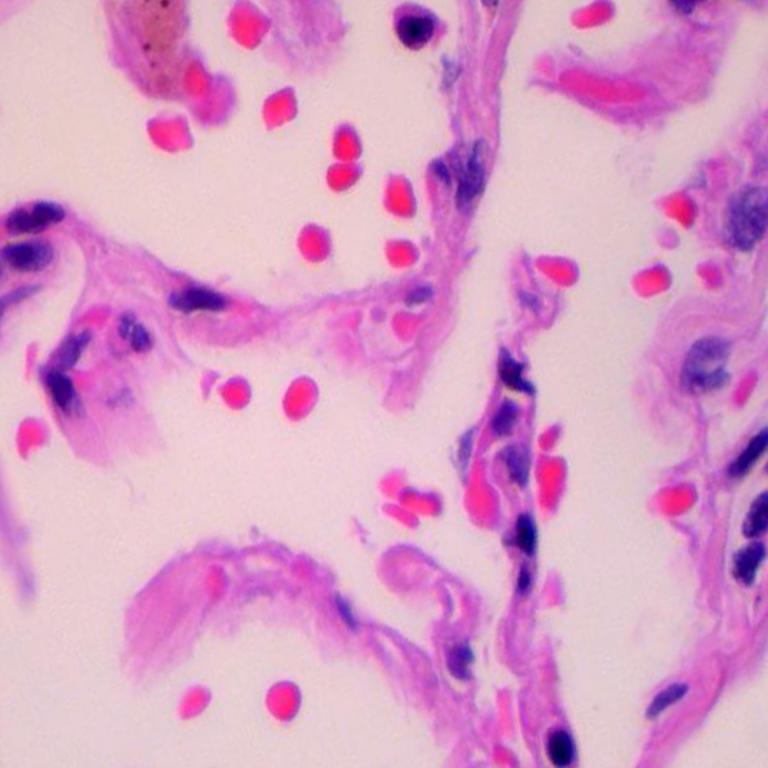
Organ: lung
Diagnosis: benign